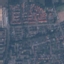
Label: Residential